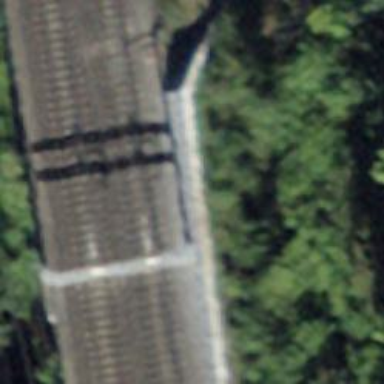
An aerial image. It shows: Railway track with contact lines for electrification.